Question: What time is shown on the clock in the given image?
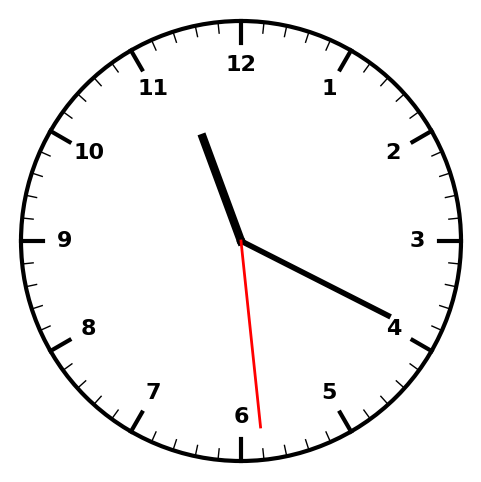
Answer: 11:19:29